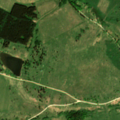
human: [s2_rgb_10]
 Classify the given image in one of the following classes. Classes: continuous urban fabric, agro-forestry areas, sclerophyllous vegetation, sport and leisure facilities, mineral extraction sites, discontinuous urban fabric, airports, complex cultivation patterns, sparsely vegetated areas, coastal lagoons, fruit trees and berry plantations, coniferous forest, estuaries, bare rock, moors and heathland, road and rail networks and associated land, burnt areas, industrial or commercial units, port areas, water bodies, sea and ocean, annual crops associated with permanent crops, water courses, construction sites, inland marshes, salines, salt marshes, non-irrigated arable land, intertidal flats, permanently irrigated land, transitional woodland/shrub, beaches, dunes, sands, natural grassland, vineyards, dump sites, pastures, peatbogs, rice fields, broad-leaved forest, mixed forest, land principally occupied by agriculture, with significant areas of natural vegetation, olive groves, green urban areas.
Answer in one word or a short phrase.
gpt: non-irrigated arable land, pastures, coniferous forest, mixed forest